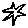
Label: star